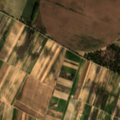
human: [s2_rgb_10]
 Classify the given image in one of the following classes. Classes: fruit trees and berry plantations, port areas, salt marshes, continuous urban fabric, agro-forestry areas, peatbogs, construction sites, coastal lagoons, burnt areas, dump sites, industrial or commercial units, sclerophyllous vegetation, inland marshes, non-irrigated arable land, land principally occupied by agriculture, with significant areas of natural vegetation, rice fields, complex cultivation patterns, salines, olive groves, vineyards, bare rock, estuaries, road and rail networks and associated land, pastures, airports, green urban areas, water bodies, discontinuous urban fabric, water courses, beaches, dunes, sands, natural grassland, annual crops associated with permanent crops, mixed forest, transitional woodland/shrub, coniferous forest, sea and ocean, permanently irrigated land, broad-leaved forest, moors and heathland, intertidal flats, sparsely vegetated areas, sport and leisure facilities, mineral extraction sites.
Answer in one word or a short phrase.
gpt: permanently irrigated land, vineyards, transitional woodland/shrub